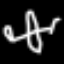
Label: airplane